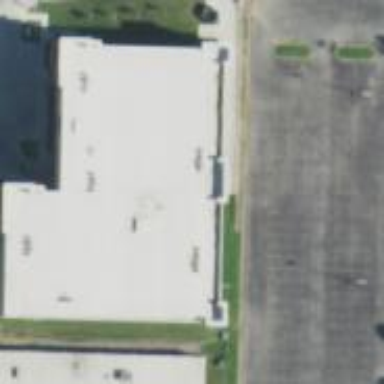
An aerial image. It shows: Storage rental shop located in building.